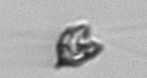
Label: Pyramimonas_longicauda